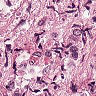
Metastatic tissue present: yes